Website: bh-photo
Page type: gifting
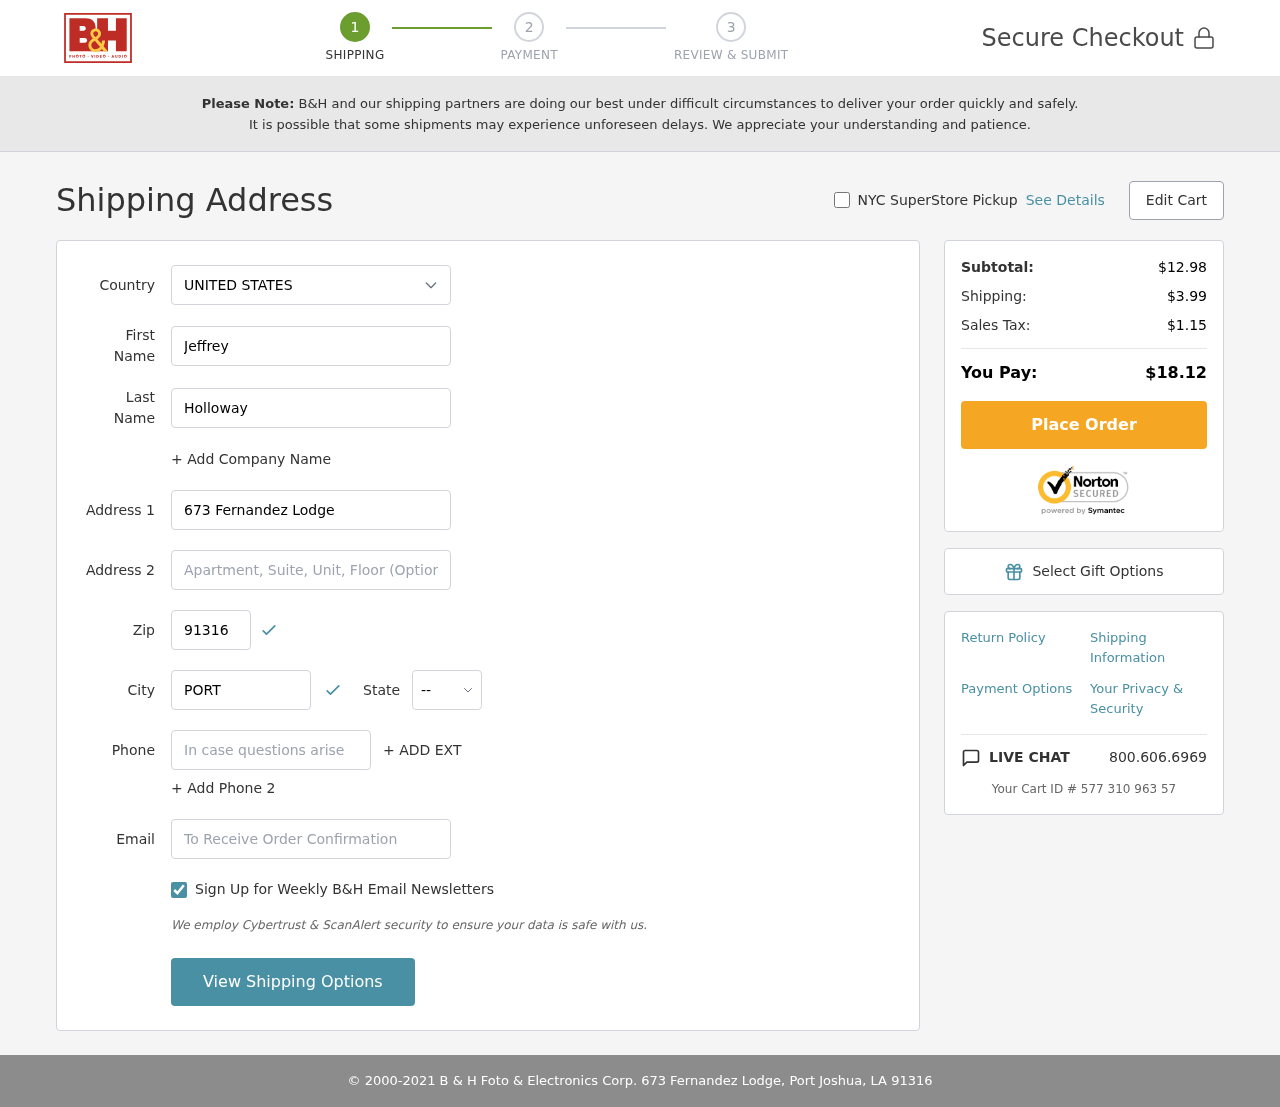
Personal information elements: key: PII_CITY
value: Port Joshua
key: PII_COUNTRY
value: United States
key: PII_EMAIL
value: jeffreyholloway@gmail.com
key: PII_FIRSTNAME
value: Jeffrey
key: PII_LASTNAME
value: Holloway
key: PII_PHONE
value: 4796687320
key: PII_POSTCODE
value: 91316
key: PII_STATE_ABBR
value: LA
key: PII_STREET
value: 673 Fernandez Lodge
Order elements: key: ORDER_SUBTOTAL
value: $12.98
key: ORDER_SHIPPING_COST
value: $3.99
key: ORDER_TAX
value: $1.15
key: ORDER_TOTAL
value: $18.12
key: ORDER_ID
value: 577 310 963 57